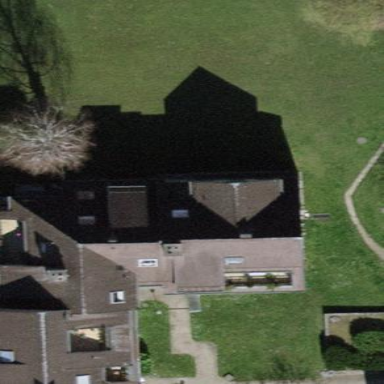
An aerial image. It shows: Building with apartments featuring tiled roof.